Interaction volume radius: 10 \u00c5
Interaction volume height: 30 \u00c5
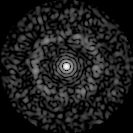
Disorder parameter: 0.8175